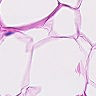
Metastatic tissue present: no